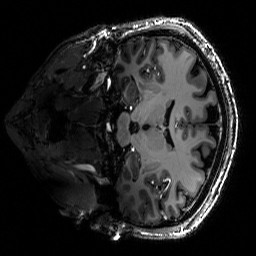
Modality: T1w
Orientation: coronal
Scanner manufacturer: siemens
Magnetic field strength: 6.98 T
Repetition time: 2.5 s
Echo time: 0.00297 s